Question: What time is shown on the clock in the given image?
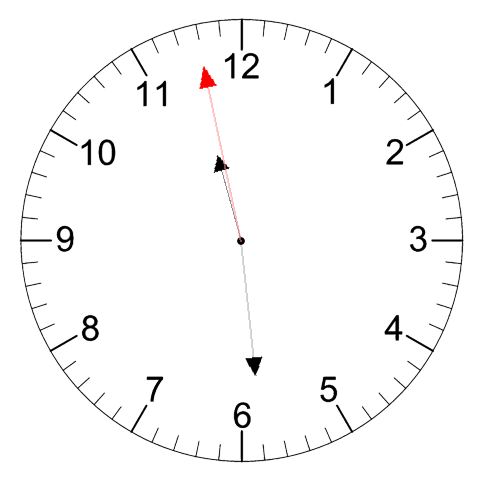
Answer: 11:28:58